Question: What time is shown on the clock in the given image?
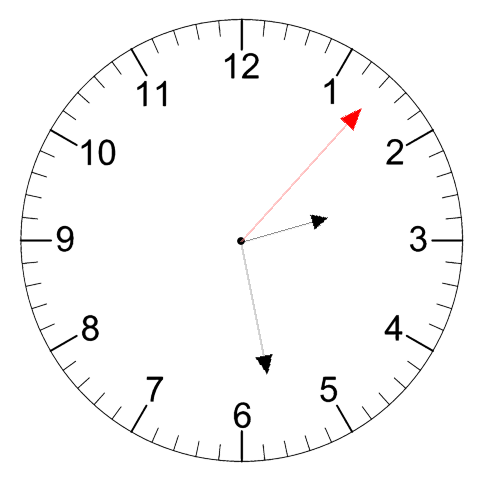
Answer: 02:28:07